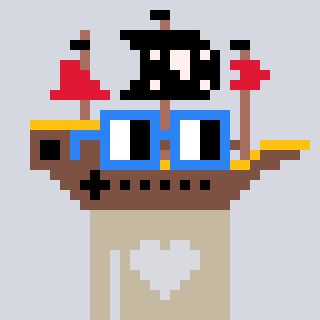
a pixel art character with square blue glasses, a pirateship-shaped head and a bege-colored body on a cool background